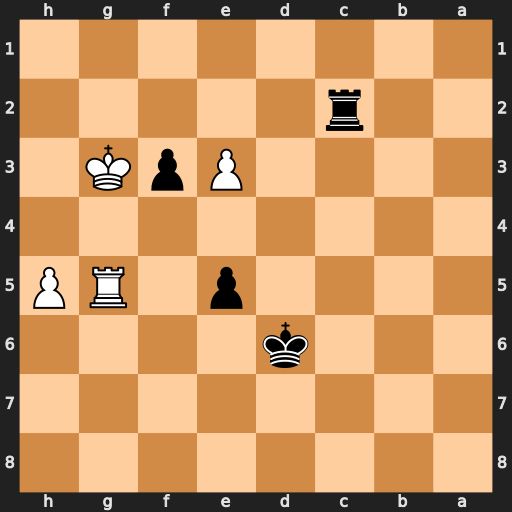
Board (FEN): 8/8/3k4/4p1RP/8/4PpK1/2r5/8
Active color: b
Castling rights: -
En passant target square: -
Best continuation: Rg2+ Kxf3 Rxg5